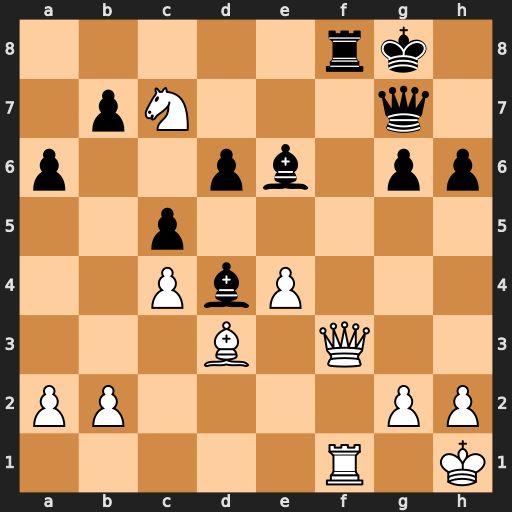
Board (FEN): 5rk1/1pN3q1/p2pb1pp/2p5/2PbP3/3B1Q2/PP4PP/5R1K
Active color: w
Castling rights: -
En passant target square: -
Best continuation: Qxf8+ Qxf8 Rxf8+ Kxf8 Nxe6+